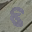
Label: 8